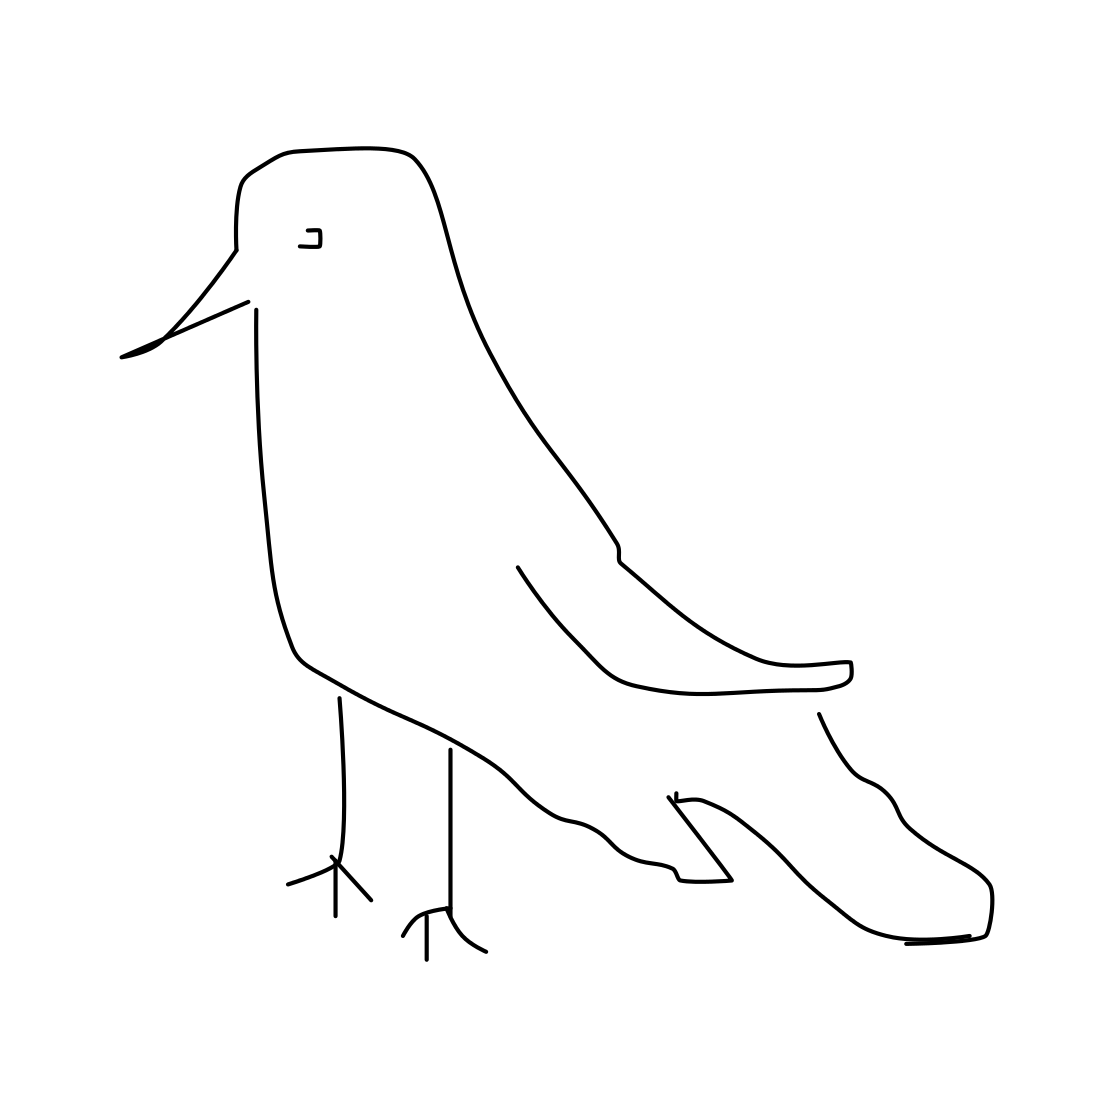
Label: standing bird